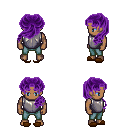
a pixel art fantasy rpg character, male body template, human, dark skin, steel chest armor, teal pants, purple princess hairstyle, brown slippers, four views (front, back, left, right), 2x2 character sprite sheet, small pixel art, hard edges, no anti-aliasing